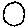
Label: moon